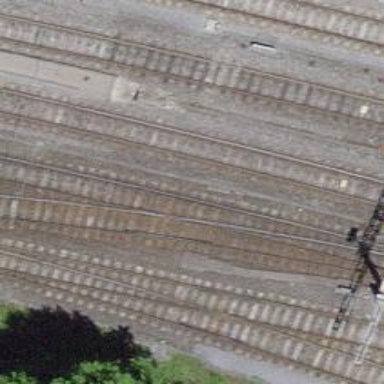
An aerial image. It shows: Siding railway line with electrified contact line for the trains.